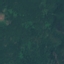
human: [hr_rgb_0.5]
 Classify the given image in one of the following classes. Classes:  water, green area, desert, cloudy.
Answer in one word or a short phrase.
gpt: green area